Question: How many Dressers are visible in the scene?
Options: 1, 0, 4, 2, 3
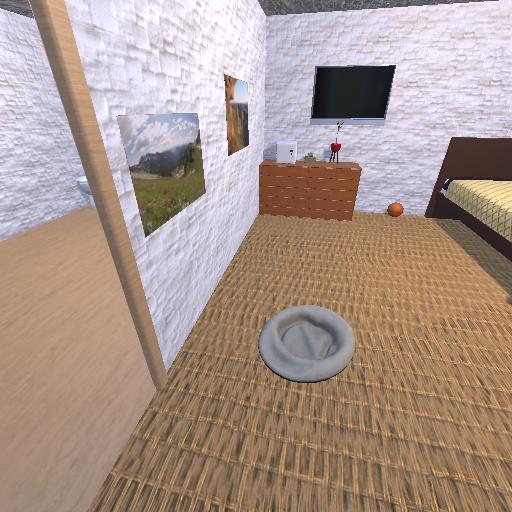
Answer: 1